This plot shows a bearing's acceleration signal over time (raw waveform). What is the most likely bearing condition (normal, inner_race, outer_race, ball)?
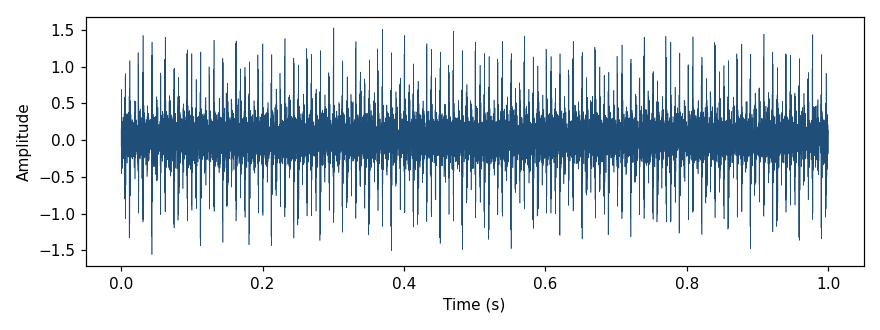
Answer: inner_race